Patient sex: F
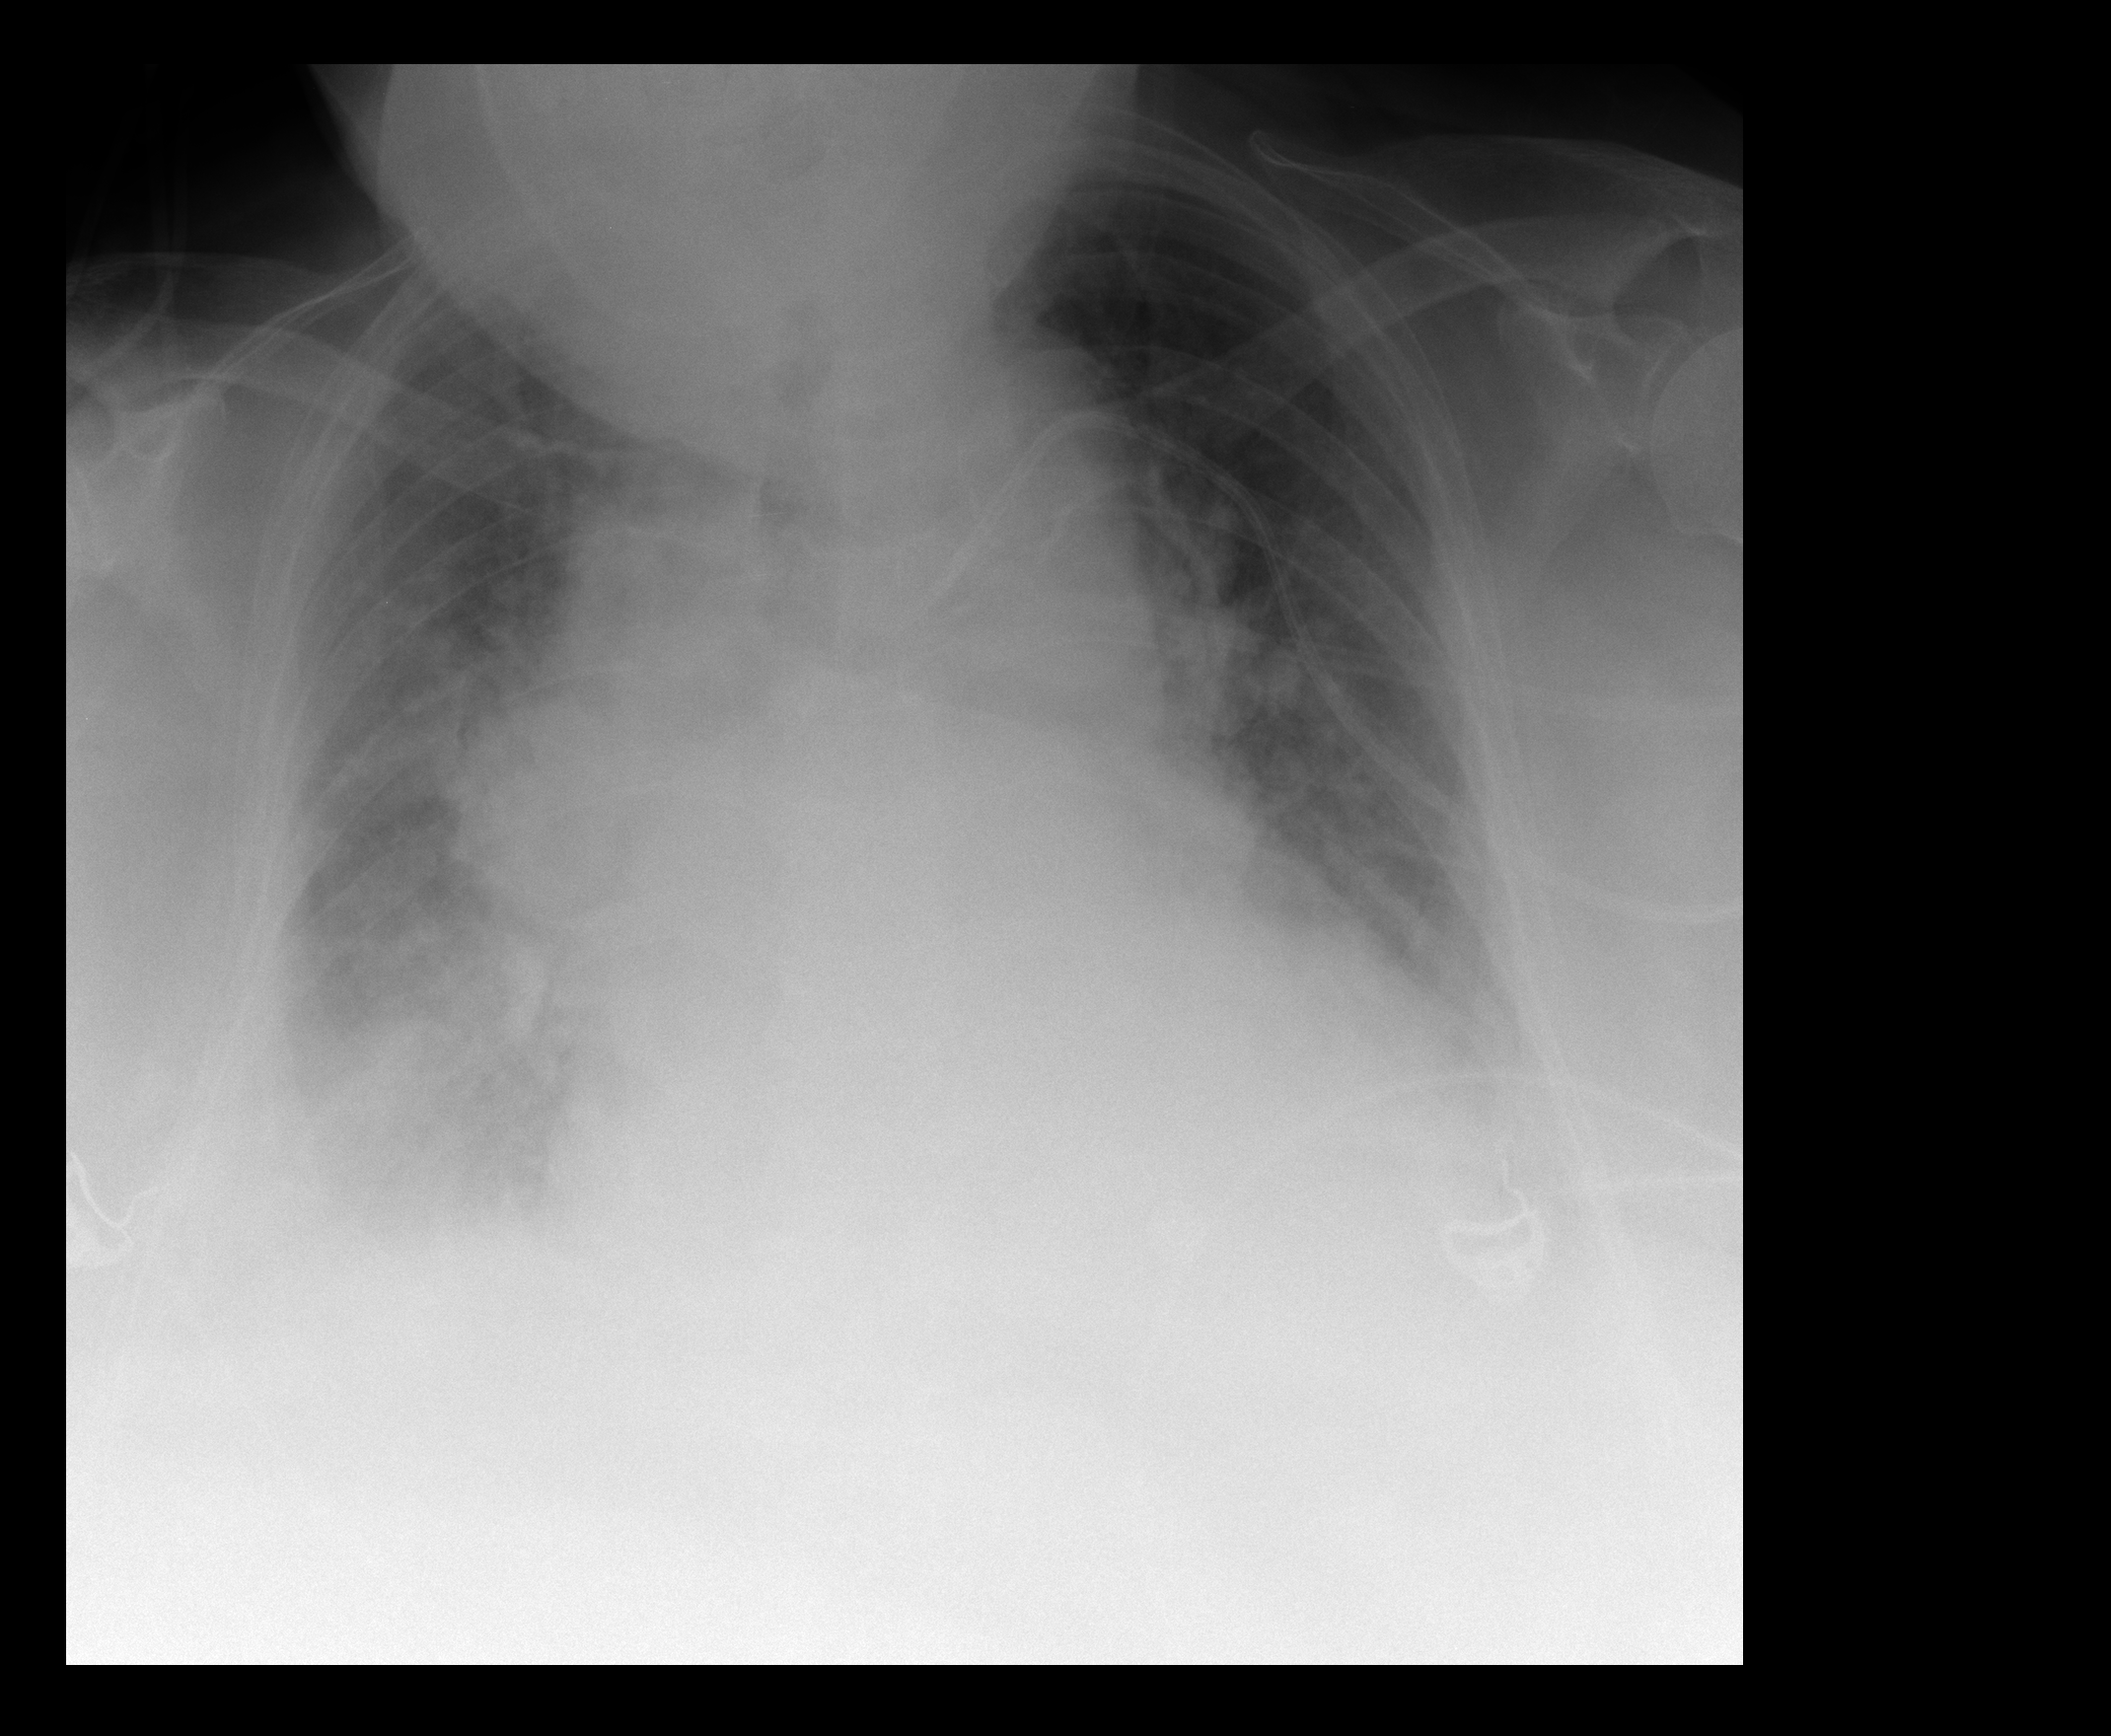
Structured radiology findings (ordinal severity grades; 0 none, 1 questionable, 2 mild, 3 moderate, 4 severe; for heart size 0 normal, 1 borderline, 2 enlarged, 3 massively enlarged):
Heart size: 3
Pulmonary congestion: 3
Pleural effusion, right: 2
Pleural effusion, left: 2
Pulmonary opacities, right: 2
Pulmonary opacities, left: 2
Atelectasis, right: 3
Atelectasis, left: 2